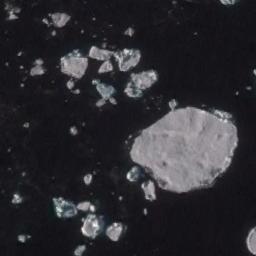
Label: sea_ice